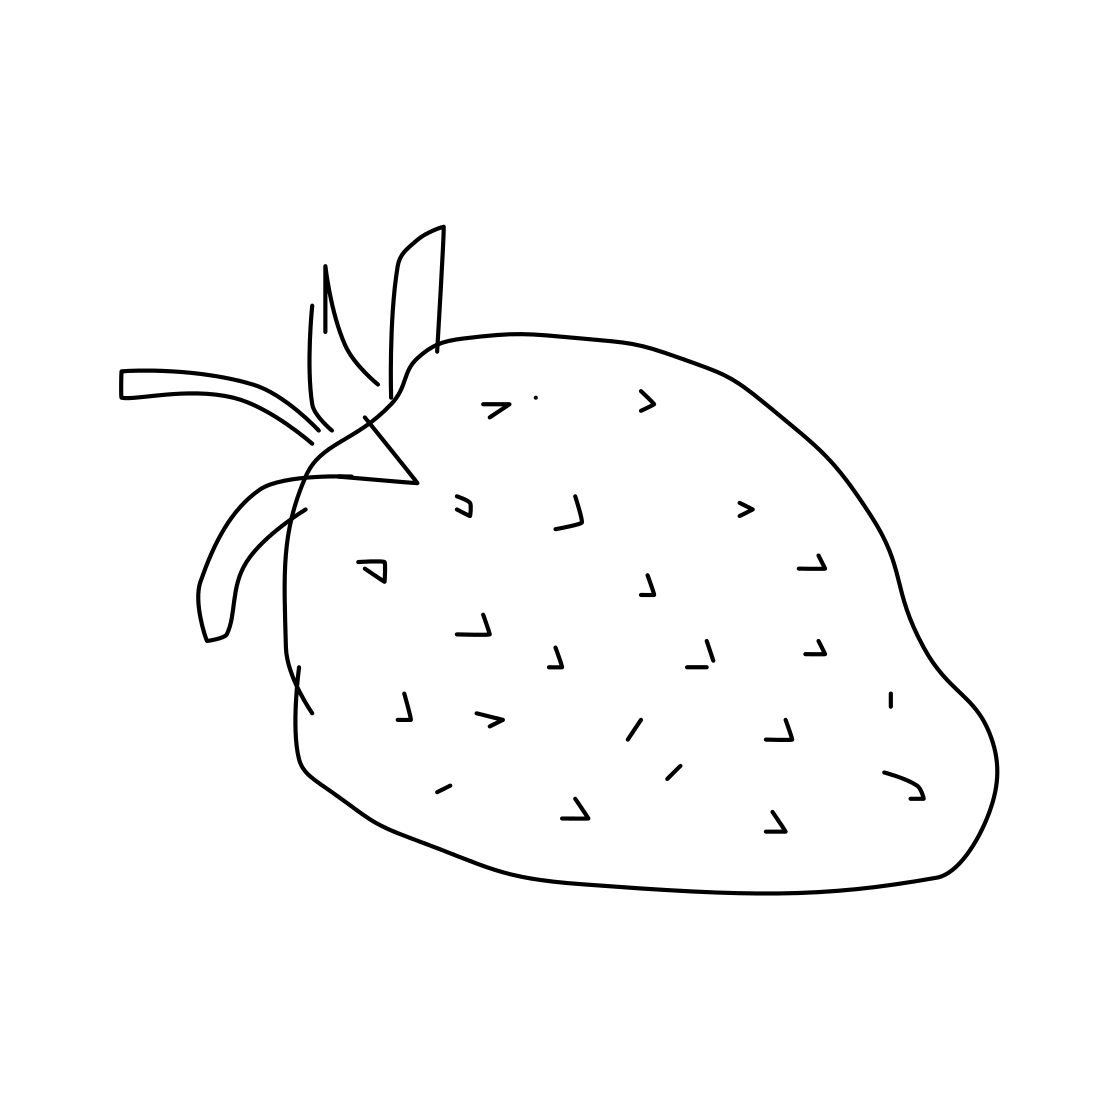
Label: strawberry